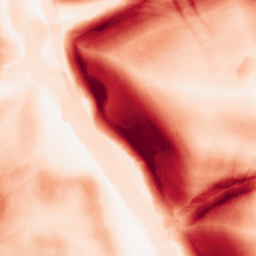
Category: morphological
Decomposition family: morphological_square
Decomposition parameters: operation: gradient
size: 15
Upsampling method: fft_zeropad
Upsampling parameters: scale: 4
Upsampling scale: 4